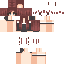
A female human skin with medium skin, wearing brown long hair dressed in a blue tshirt and red pants, featuring a closed mouth.